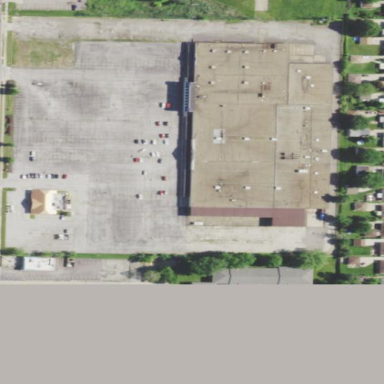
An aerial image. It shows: Retail building.